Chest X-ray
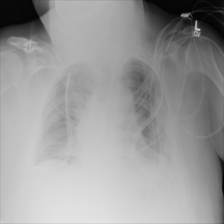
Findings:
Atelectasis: negative
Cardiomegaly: negative
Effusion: negative
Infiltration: negative
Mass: negative
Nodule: negative
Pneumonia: negative
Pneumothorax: negative
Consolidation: negative
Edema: negative
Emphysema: negative
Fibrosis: negative
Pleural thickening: negative
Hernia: negative